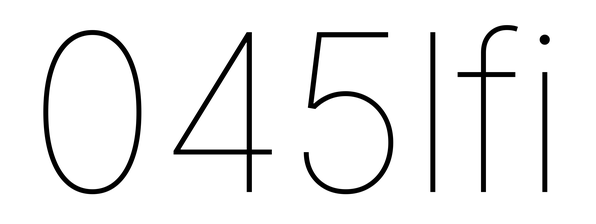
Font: Inter_Thin